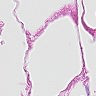
Metastatic tissue present: no